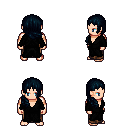
a pixel art fantasy rpg character, male body template, human, light skin, gray robe, robe skirt, raven right-swept hairstyle, four views (front, back, left, right), 2x2 character sprite sheet, small pixel art, hard edges, no anti-aliasing